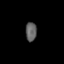
Tissue: skin
Cell type: Others
Senescence score: 0.8197
Nuclear area (px): 207
Mean DAPI intensity: 95.986